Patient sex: M
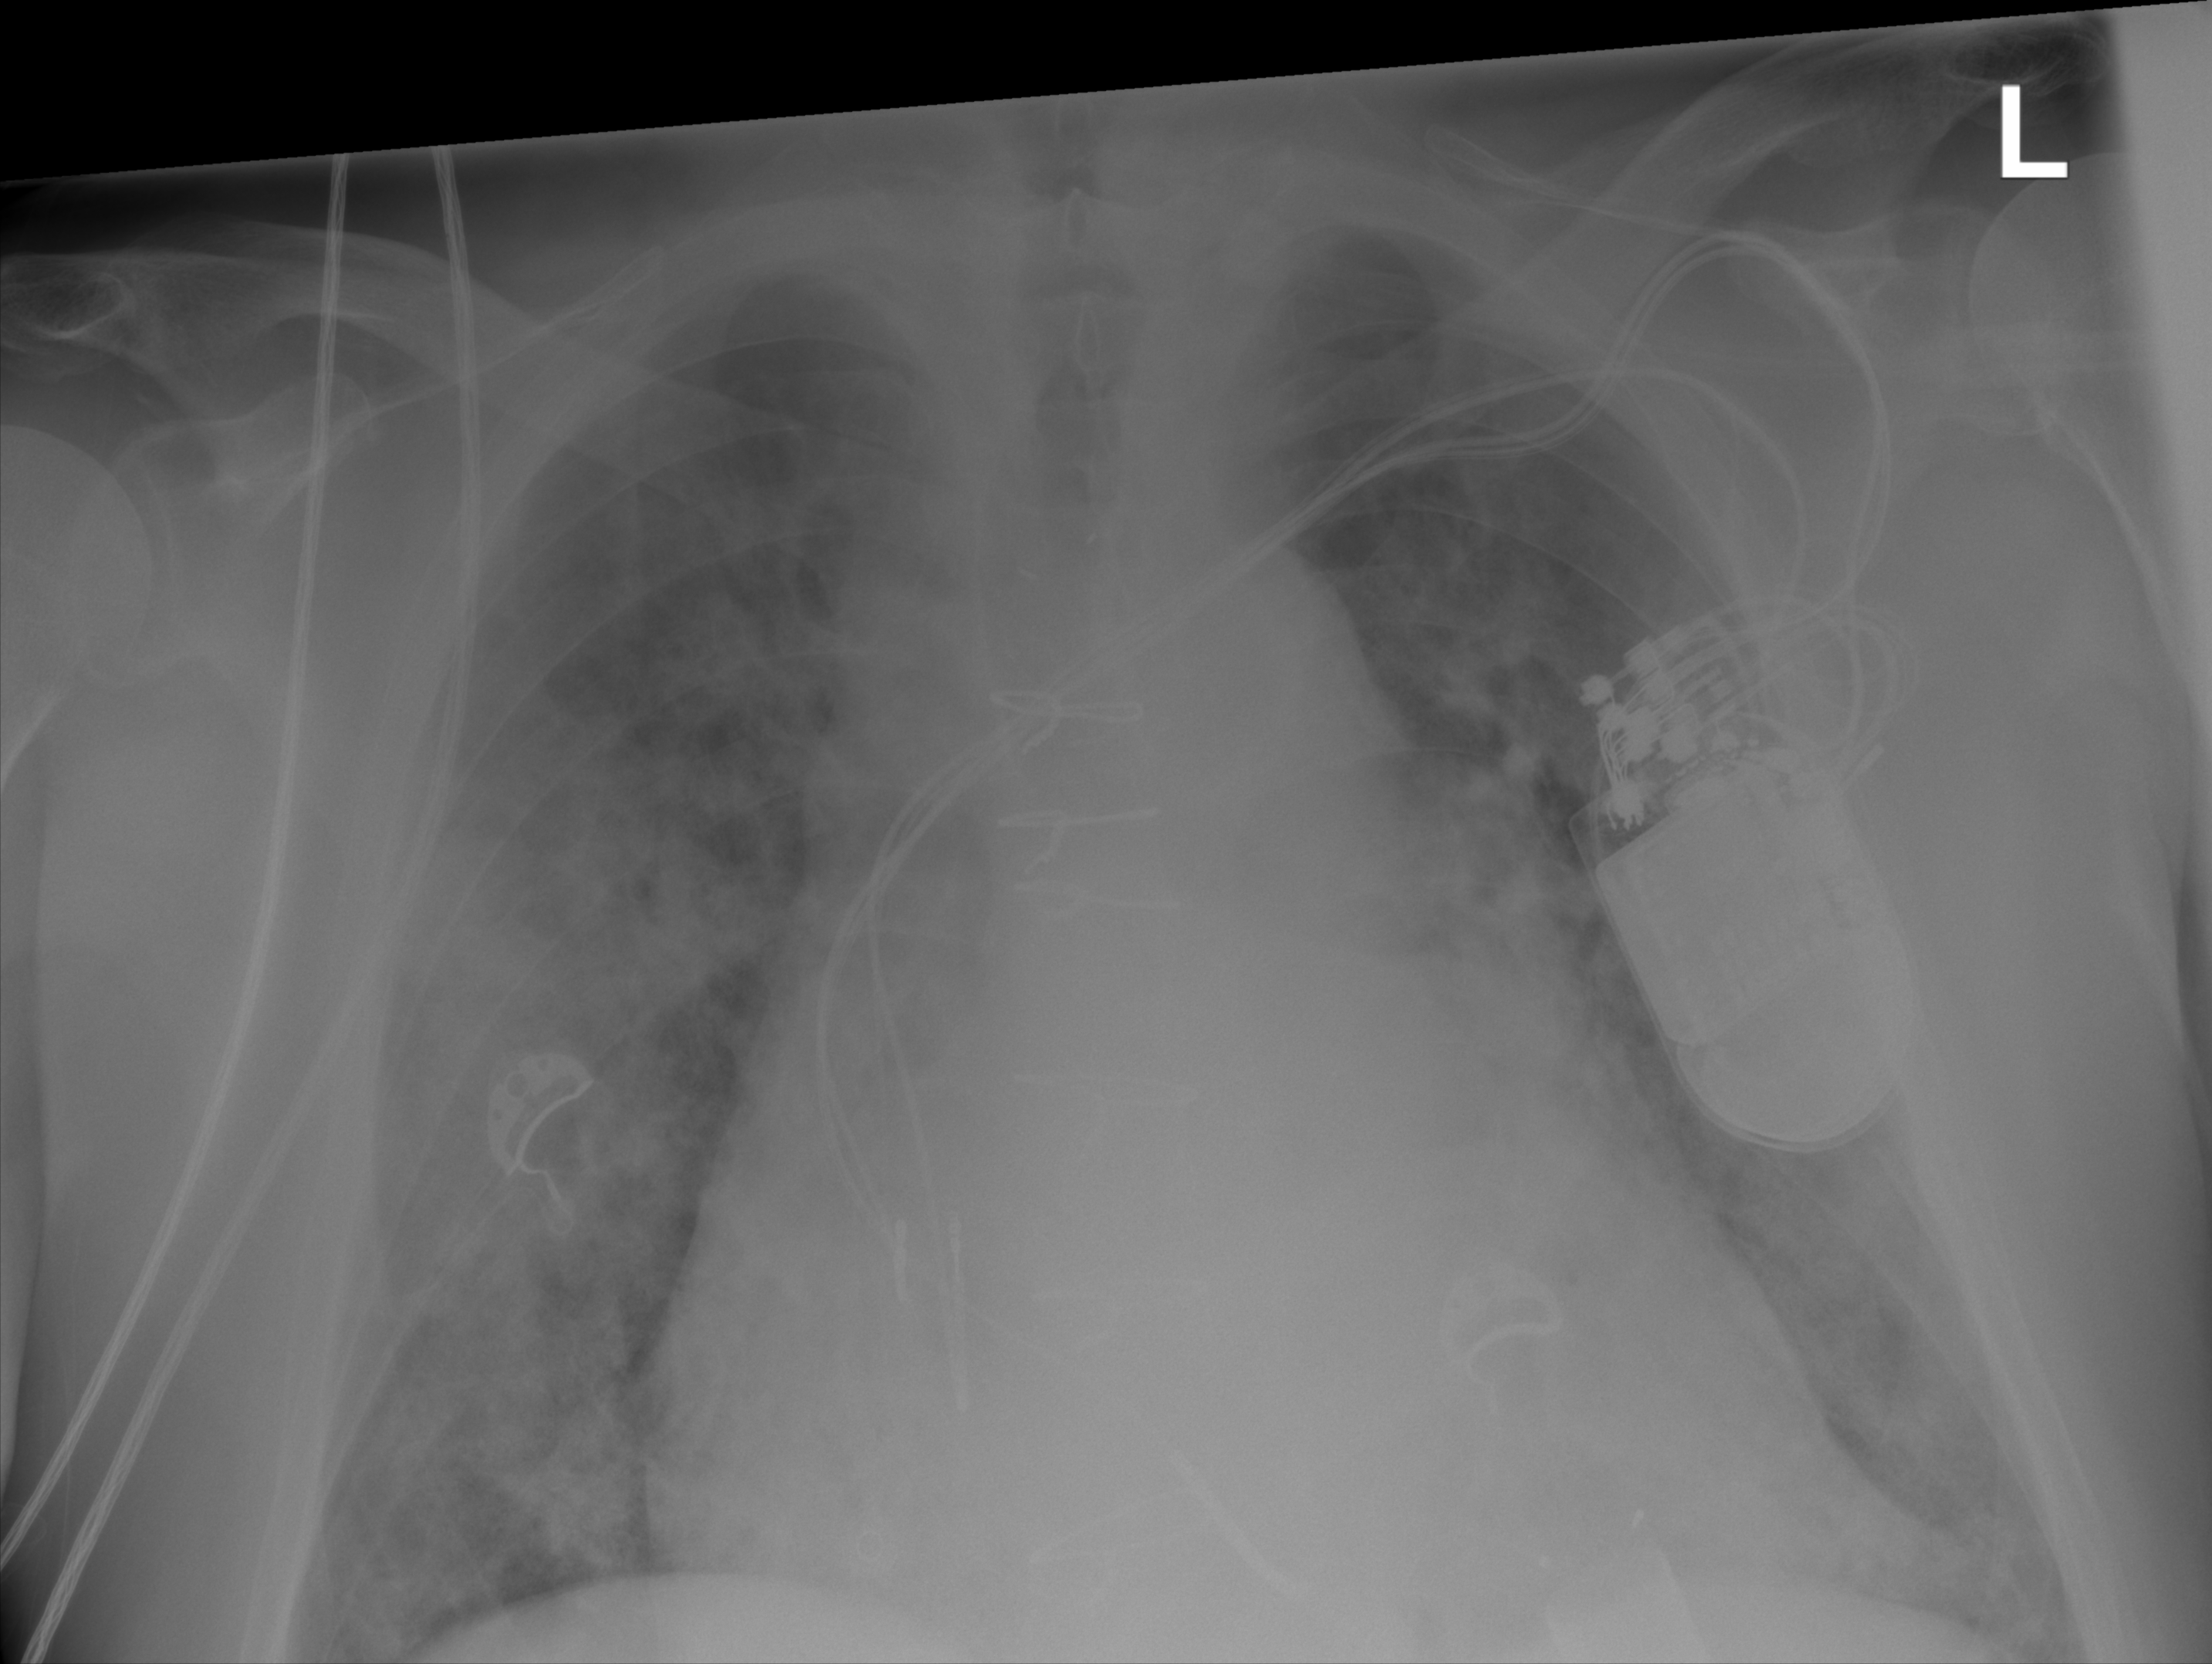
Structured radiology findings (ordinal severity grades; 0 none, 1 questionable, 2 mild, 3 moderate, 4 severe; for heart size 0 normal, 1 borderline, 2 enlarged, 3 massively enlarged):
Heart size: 2
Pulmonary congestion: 2
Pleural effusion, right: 0
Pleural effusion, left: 0
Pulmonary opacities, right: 3
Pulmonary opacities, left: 3
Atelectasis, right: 2
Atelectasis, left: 2